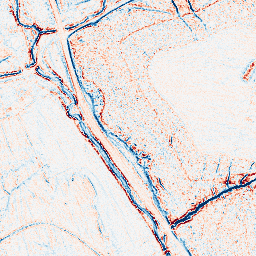
Category: edge_preserving
Decomposition family: anisotropic_diffusion
Decomposition parameters: iterations: 5
kappa: 10
gamma: 0.15
Upsampling method: regularized
Upsampling parameters: scale: 4
lambda_reg: 0.001
Upsampling scale: 4